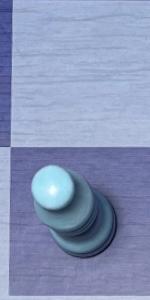
Label: Bishop_White